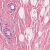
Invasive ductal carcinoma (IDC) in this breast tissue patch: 0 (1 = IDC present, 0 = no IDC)